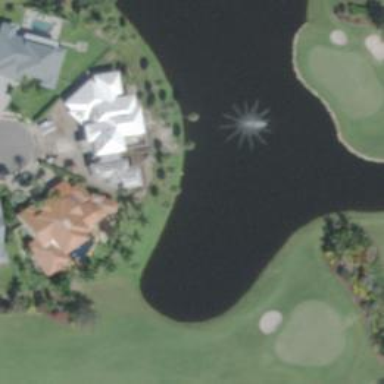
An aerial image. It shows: Scenic view of water hazard on golf course. The natural water feature adds beauty to the landscape.